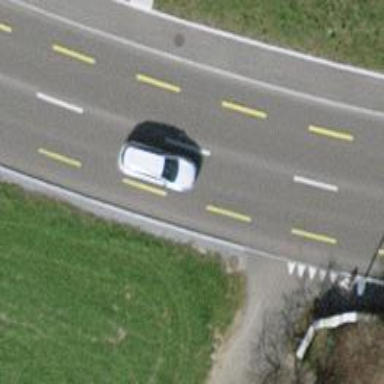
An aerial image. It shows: Secondary road with asphalt surface and dedicated cycle lane.